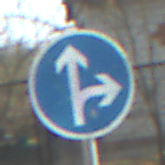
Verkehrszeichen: VorgeschriebeneFahrtrichtungGeradeausOderRechts
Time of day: MorningAfternoon
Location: Outdoor (Suburban)
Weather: Clear
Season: NotSpecified
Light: Natural